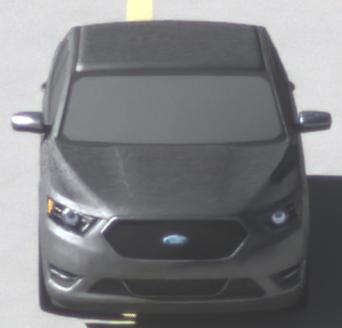
Make: Ford
Model: Taurus
Detailed model: SHO
Model produced from: 2012
Model produced until: 2019
Doors: 4
Color: gray
Road condition: dry road
Daytime: morning or afternoon
Contrast: medium contrast